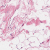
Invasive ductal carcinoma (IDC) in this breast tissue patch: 0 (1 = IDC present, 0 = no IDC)